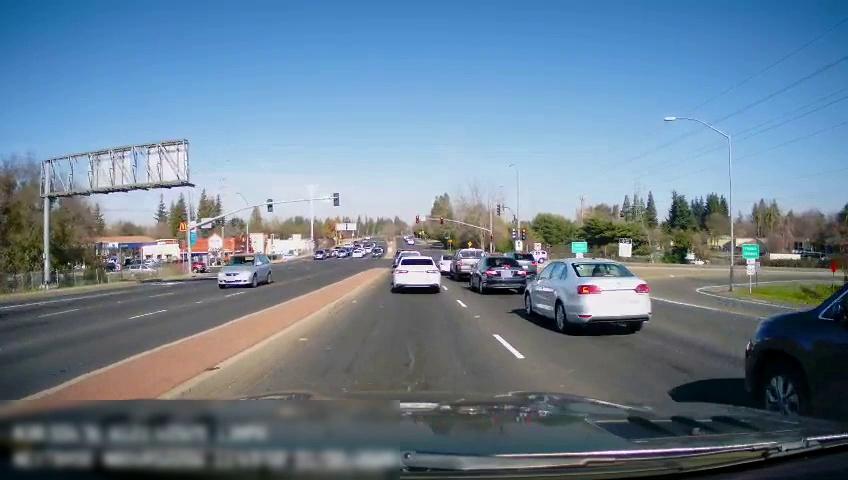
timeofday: Day
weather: Sunny
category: Drivable Space
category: Drivable Space
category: Vehicles | Car
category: Vehicles | Car
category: Vehicles | SUV
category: Vehicles | SUV
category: Vehicles | SUV
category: Vehicles | SUV
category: Vehicles | SUV
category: Vehicles | Car
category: Vehicles | Car
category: Vehicles | Truck
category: Vehicles | Car
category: Vehicles | Car
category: Vehicles | SUV
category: Vehicles | SUV
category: Lanes | Current Lane
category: Lanes | Alternate Lane
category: Lanes | Opposite Lane
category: Lanes | Opposite Lane
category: Traffic | Signs
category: Traffic | Signs
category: Traffic | Lights
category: Traffic | Lights
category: Traffic | Lights
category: Traffic | Lights
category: Traffic | Lights
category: Traffic | Lights